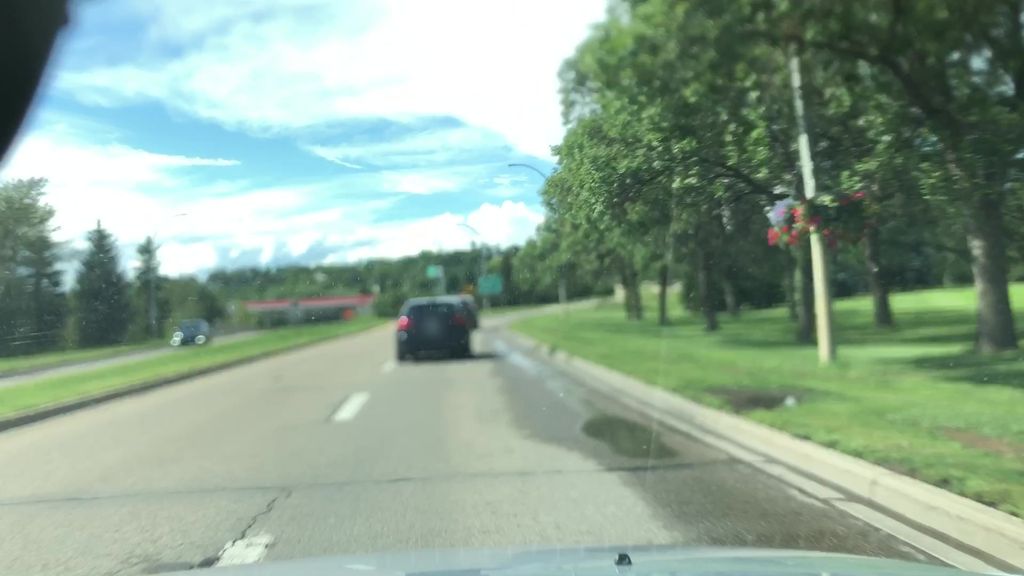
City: edmonton